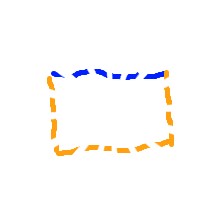
Shape: rectangle